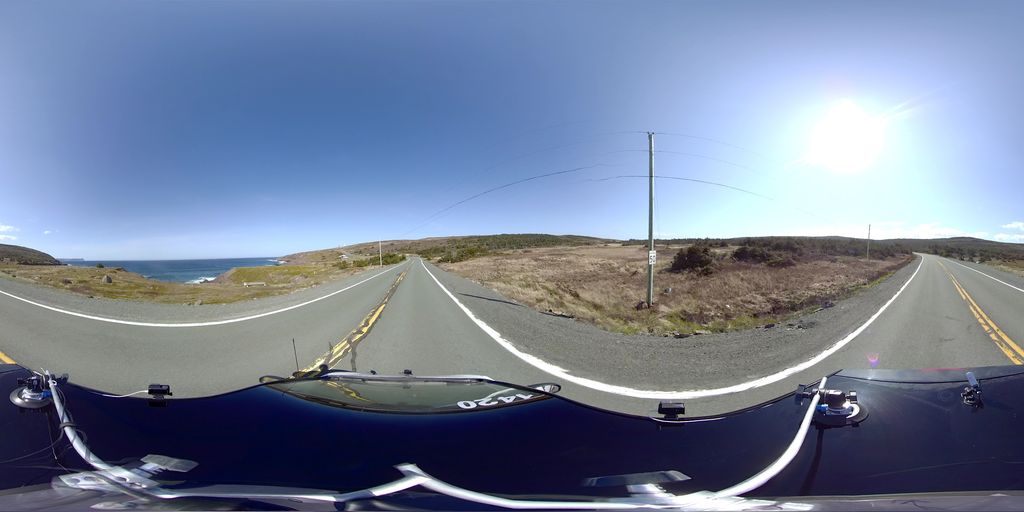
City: st_johns